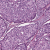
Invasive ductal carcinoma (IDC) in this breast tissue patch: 0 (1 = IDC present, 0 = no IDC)